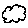
Label: cloud